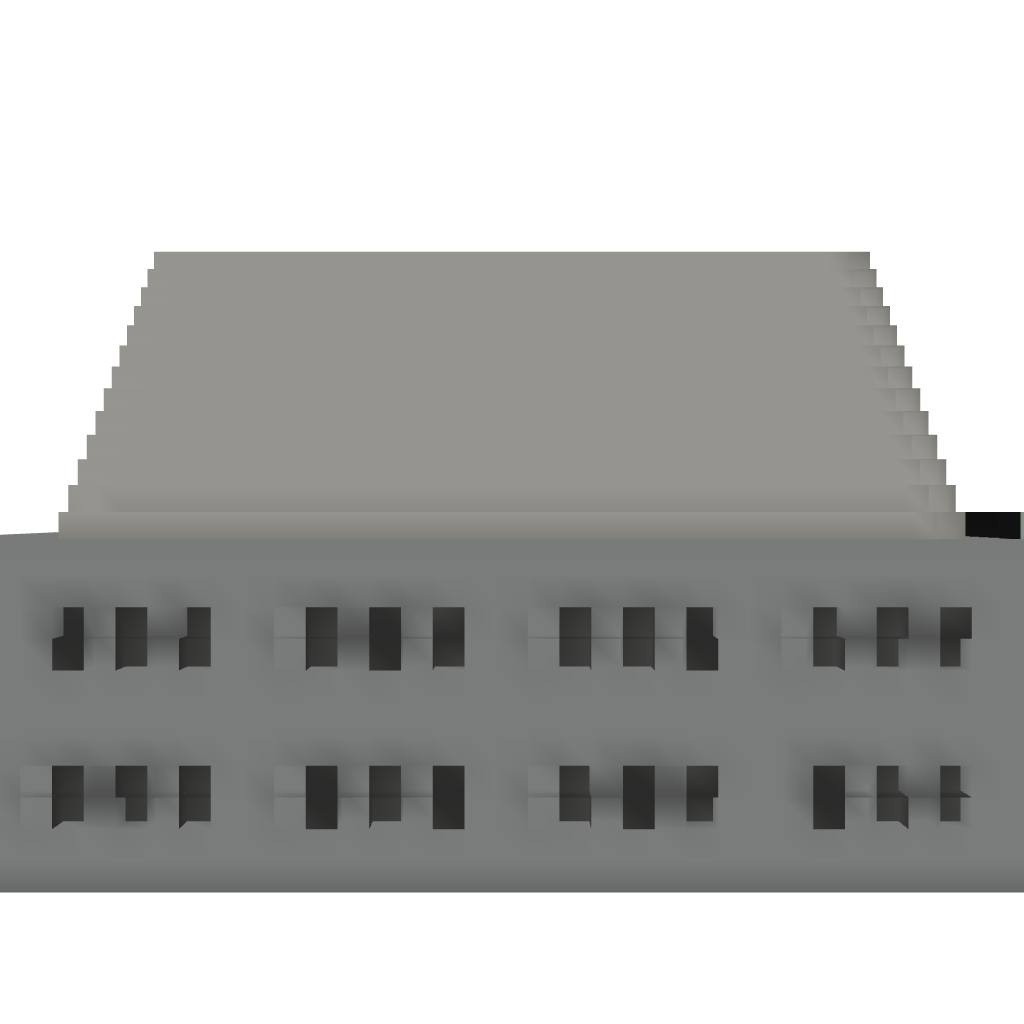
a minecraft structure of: The best jail